Question: I am creating a UILabel for showing text of around 16,000 lines in iphone application.It was working fine earlier to ios 6 but now in ios 6.0 or later it is not getting shown properly.
Nothing is getting shown in the label.It was working properly earlier and dont know whats going wrong in it.I have added UILabel on Scrollview.Code for the Label is as given below:=
'''
infoUILabel.text = stringForLargeDescrition;
CGSize constraintSize;
constraintSize.width = 285.0f;
constraintSize.height = MAXFLOAT;
stringSizeforDescription = [strignForLabel sizeWithFont: [UIFont boldSystemFontOfSize: 5] constrainedToSize: constraintSize lineBreakMode: UILineBreakModeWordWrap];
infoUILabel.layer.cornerRadius = 10;
infoUILabel.layer.masksToBounds = YES;
[infoUILabel setFrame:CGRectMake(20,135, 285, stringSizeforDescription.height)];
CGRect frame = infoUILabel.frame;
frame.size = [infoUILabel sizeThatFits:CGSizeMake(285, stringSizeforDescription.height)];
infoUILabel.frame = frame;
[infoUILabel alignTop];//this function will align the text to top of label
backScrollView.contentSize = CGSizeMake(320, 230 + infoUILabel.frame.size.height);
backScrollView.clipsToBounds = YES;
'''
Please suggest,thanks in advance.
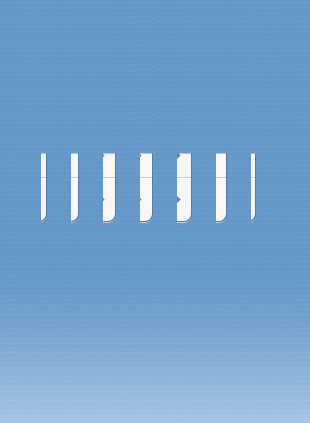
Answer: Use of textview showing dynamic text solved my problem,Code is as given below:
'''
UITextView *textView = [[UITextView alloc] initWithFrame:CGRectMake(20, 135, 285, 200)];
textView.text = @"Very large text";
textView.scrollEnabled = NO;
textView.delegate = self;
textView.font = [UIFont fontWithName:@"Helvetica" size:12.0f];
textView.textColor = [UIColor darkGrayColor];
textView.layer.cornerRadius = 10;
textView.layer.masksToBounds = YES;
textView.backgroundColor= [UIColor whiteColor];
CGRect rect = textView.frame;
CGSize constraintSize;
constraintSize.width = 285.0f;
constraintSize.height = MAXFLOAT;
stringSizeforDescription = [strignForLabel sizeWithFont: [UIFont boldSystemFontOfSize: 12] constrainedToSize: constraintSize lineBreakMode: UILineBreakModeWordWrap];
rect.size.height = stringSizeforDescription.height + 20;//20 is some extra margin value
textView.frame = rect;
[scrollView addSubview:textView];
[textView sizeToFit];
'''